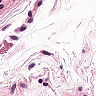
Metastatic tissue present: no